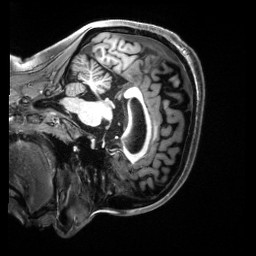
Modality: T1w
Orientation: sagittal
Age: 21
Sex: female
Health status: healthy
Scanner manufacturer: siemens
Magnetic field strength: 3 T
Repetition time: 2.5 s
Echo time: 0.00222 s